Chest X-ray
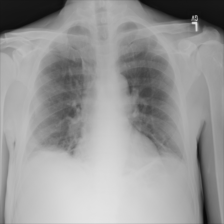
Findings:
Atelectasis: positive
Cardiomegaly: negative
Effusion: positive
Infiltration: negative
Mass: negative
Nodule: negative
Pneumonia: negative
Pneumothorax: negative
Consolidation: negative
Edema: negative
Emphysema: negative
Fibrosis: negative
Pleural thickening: negative
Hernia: negative